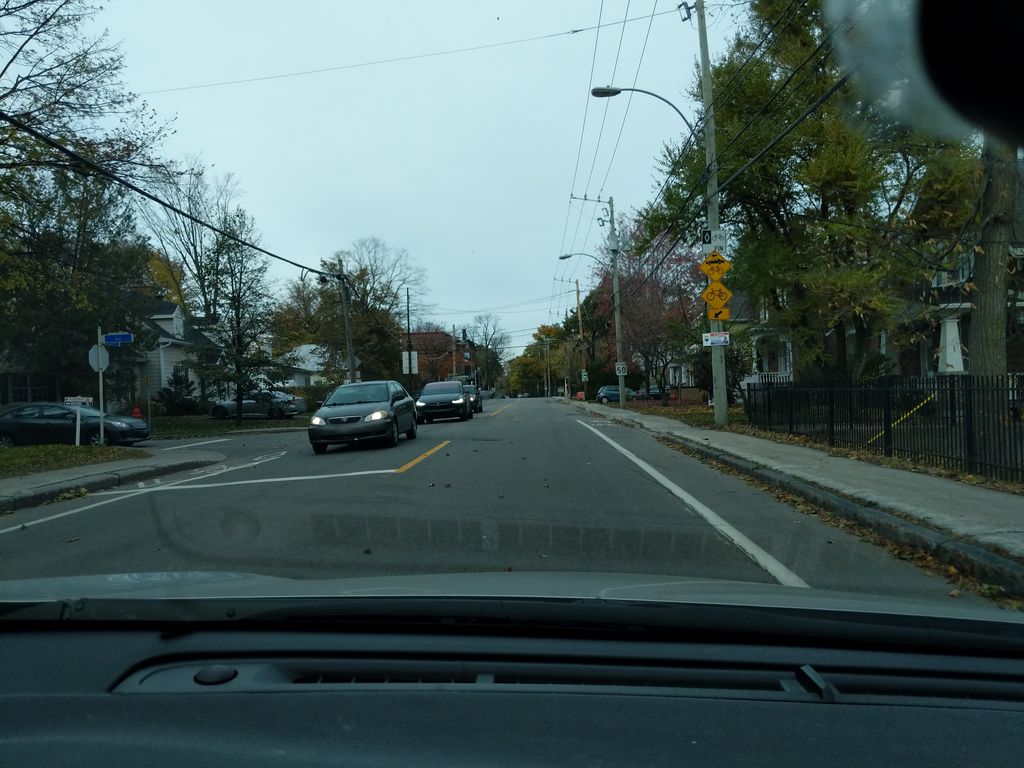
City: quebec_city